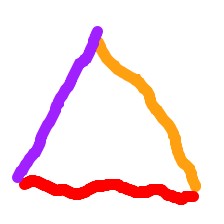
Shape: triangle